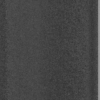
Label: dusty